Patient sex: M
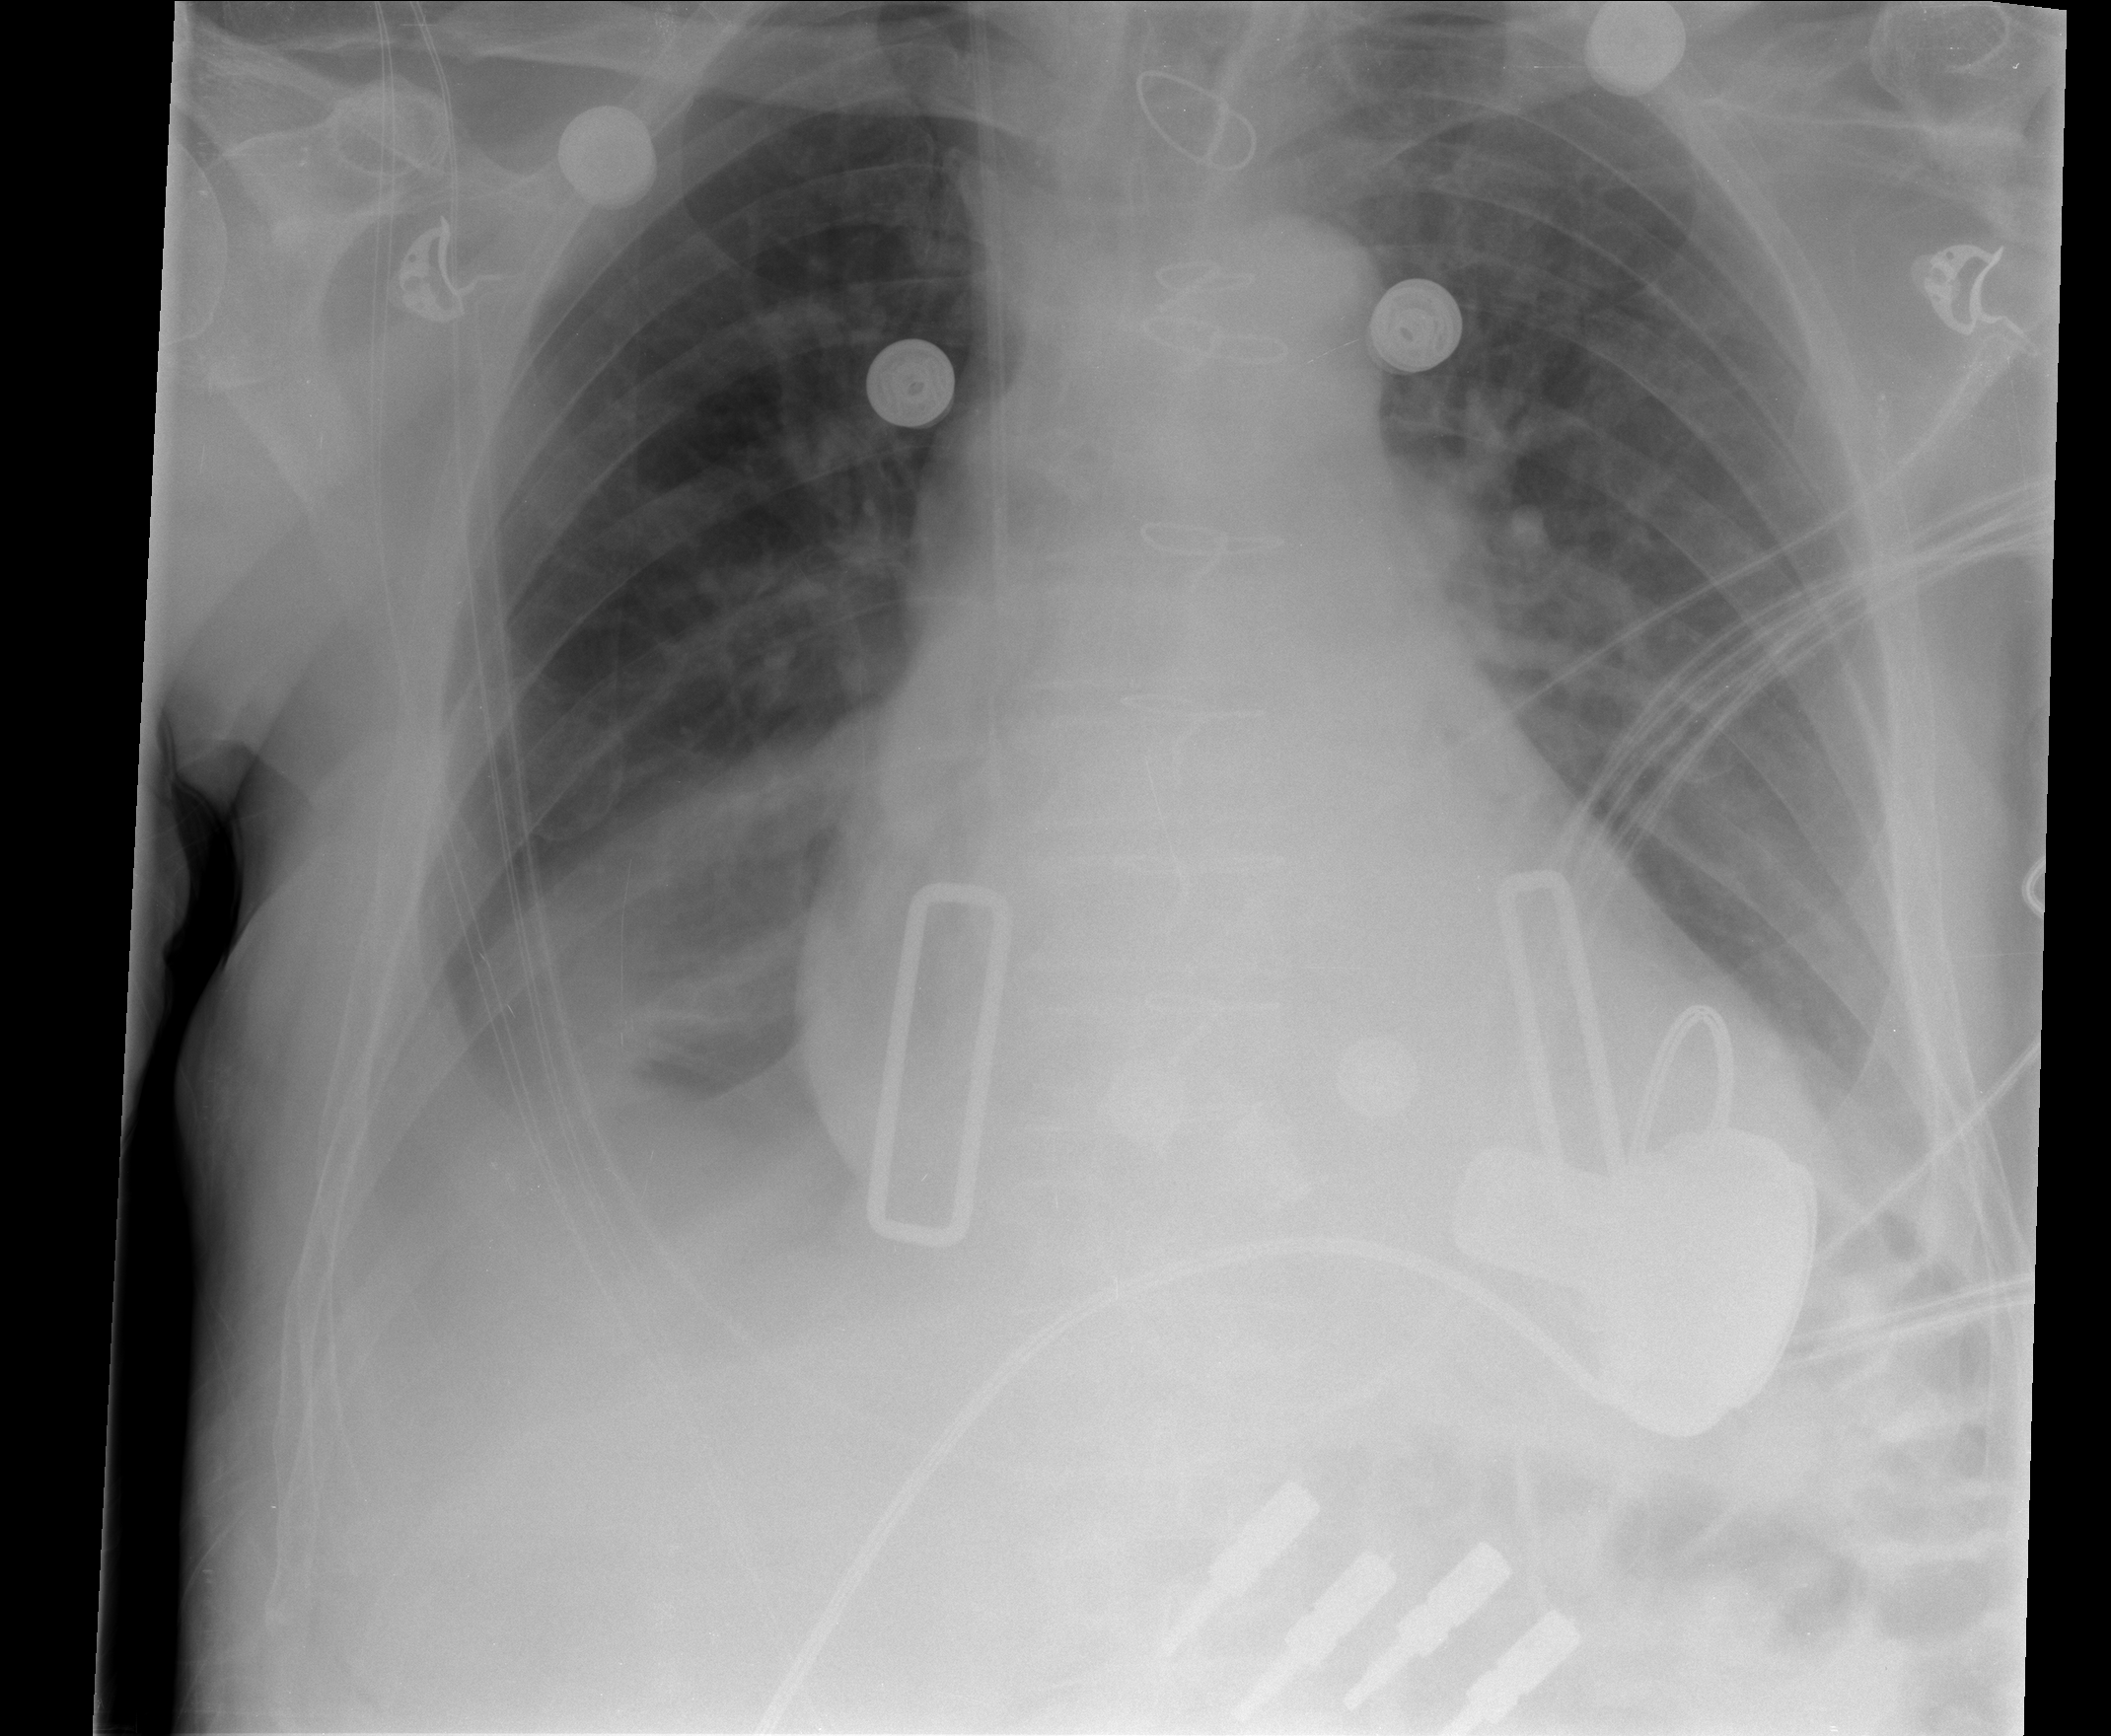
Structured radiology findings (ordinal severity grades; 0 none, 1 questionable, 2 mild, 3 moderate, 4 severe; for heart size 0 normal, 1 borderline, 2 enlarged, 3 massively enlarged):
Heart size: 1
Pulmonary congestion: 2
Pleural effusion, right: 2
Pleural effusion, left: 2
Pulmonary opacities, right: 0
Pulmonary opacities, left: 0
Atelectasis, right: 2
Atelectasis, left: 2